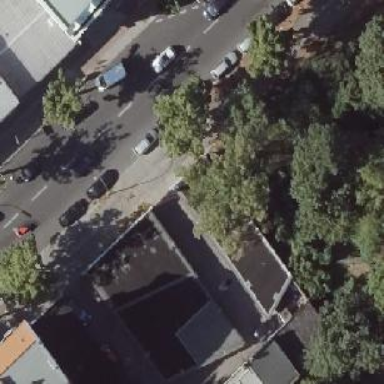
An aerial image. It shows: View of roof of building.